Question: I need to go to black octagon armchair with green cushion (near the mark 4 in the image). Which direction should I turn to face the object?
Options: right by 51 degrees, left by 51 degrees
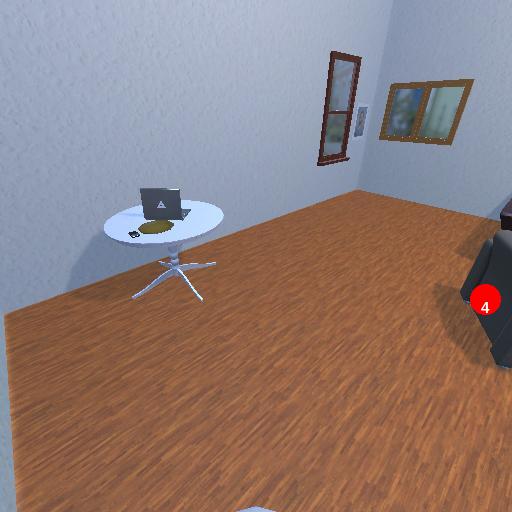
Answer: right by 51 degrees